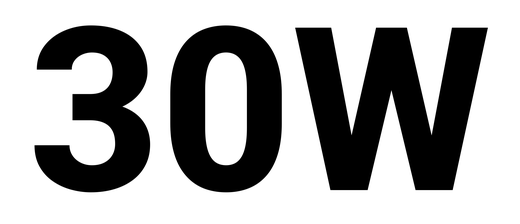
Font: Roboto_ExtraBold